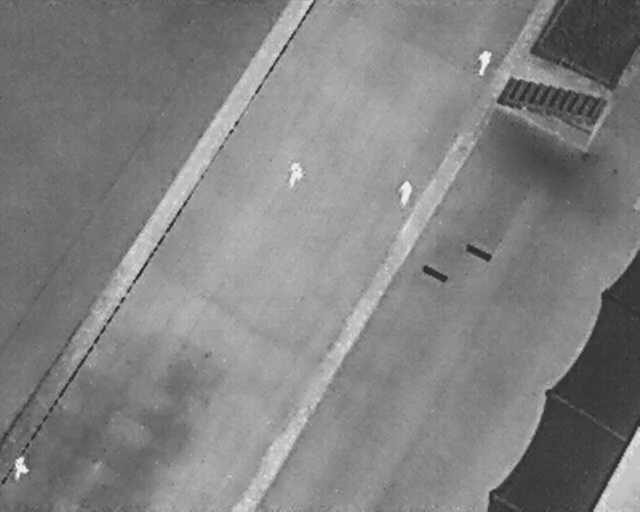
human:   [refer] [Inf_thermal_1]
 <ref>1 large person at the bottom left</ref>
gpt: <box>[[1, 89, 5, 92, 2]]</box>

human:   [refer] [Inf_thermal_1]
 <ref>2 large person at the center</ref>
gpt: <box>[[60, 35, 65, 38, 7], [43, 32, 48, 35, 2]]</box>